Question: My problem is simple. I have table where each row is event (month, day, hour, minute is given). However, the . So I have more events (rows) than I need.
Dreadful thing is, that the timing of .
In this example I provide two tables. First is table with all events, second contain timings of sunset/sunrise for each day.
If it is possible to extract, please notice that

'''
# table with all events
my.table <- data.frame(event = 1:34,
day = rep(c(30,31,1,2,3), times = c(8,9,7,8,2)),
month = rep(c(3,4), each = 17),
hour = c(13,13,13,13,22,
22,23,23,2,2,2,
14,14,14,19,22,22,
2,2,2,14,15,22,22,
3,3,3,14,14,14,
23,23,2,14),
minute = c(11,13,44,55,27,
32,54,57,10,14,
26,12,16,46,30,
12,13,14,16,45,
12,15,12,15,24,
26,28,12,16,23,12,13,11,11))
# timings of sunset/sunrise for each day
sun.table <- data.frame(day = c(30,31,31,1,1,2,2,3),
month = rep(c(3,4), times = c(3,5)),
hour = rep(c(19,6), times = 4),
minute = c(30,30,31,29,32,
28,33,27),
type = rep(c("sunset","sunrise"), times = 4))
# rigth solution reduced table would contain only rows:
# 5,6,7,8,9,10,11,16,17,18,19,20,23,24,25,26,27,31,32,33.
# nrow("reduced table") == 20
'''
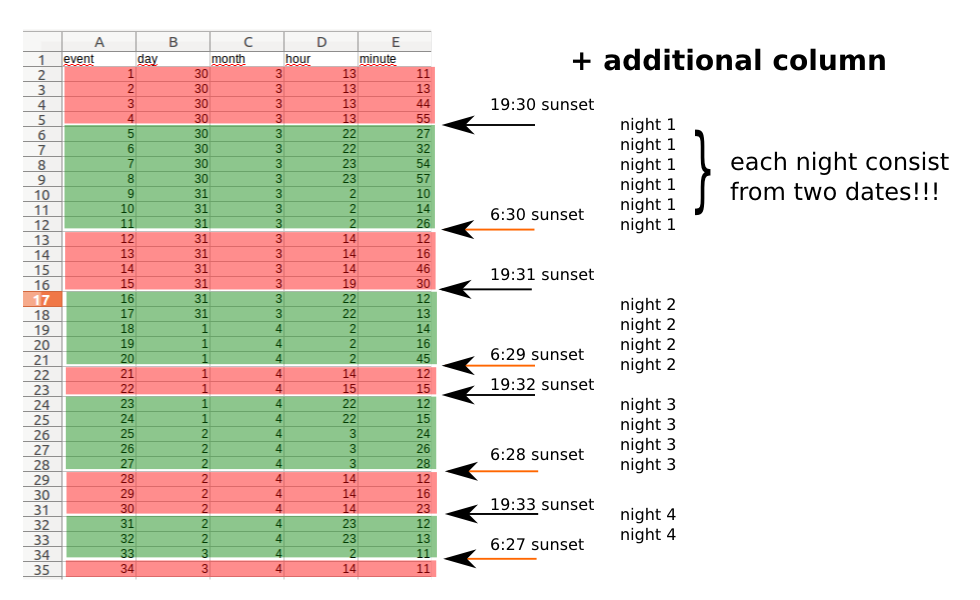
Answer: Here's one possible strategy
'''
#convert sun-up, sun-down times to proper dates
ss <- with(sun.table, ISOdate(2000,month,day,hour,minute))
up <- ss[seq(1,length(ss),by=2)]
down <- ss[seq(2,length(ss),by=2)]
'''
Here I assume the table is ordered and starts with a sunrise and alternates back and forth and ends with a sunset. Date values also need a year, here I just hard coded 2000. As long as your data doesn't span years (or leap days) that should be fine, but you'll probably want to pop in the actual year of your observations.
Now do the same for events
'''
tt <- with(my.table, ISOdate(2000,month,day,hour,minute))
'''
Find rows during the day
'''
daytime <- sapply(tt, function(x) any(up<x & x<down))
'''
and extract those rows
'''
my.table[daytime, ]
# event day month hour minute
# 5 5 30 3 22 27
# 6 6 30 3 22 32
# 7 7 30 3 23 54
# 8 8 30 3 23 57
# 9 9 31 3 2 10
# 10 10 31 3 2 14
# 11 11 31 3 2 26
# 16 16 31 3 22 12
# 17 17 31 3 22 13
# 18 18 1 4 2 14
# 19 19 1 4 2 16
# 20 20 1 4 2 45
# 23 23 1 4 22 12
# 24 24 1 4 22 15
# 25 25 2 4 3 24
# 26 26 2 4 3 26
# 27 27 2 4 3 28
# 31 31 2 4 23 12
# 32 32 2 4 23 13
# 33 33 3 4 2 11
'''
Here we only grab values that are after sunrise and before sunset. Since there isn't enough information in the 'sun.table' to make sure that row 34 actually happens before subset, it is not returned.